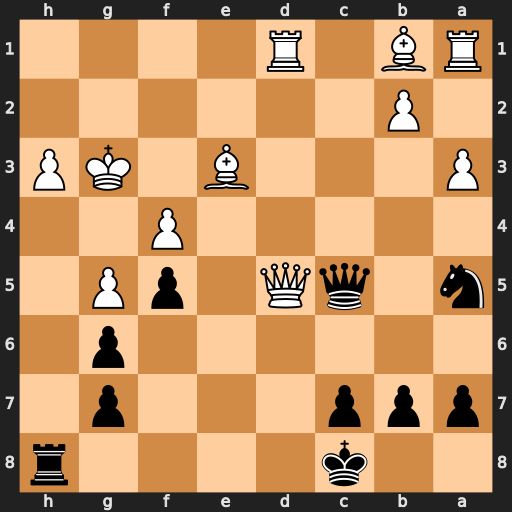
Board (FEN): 2k4r/ppp3p1/6p1/n1qQ1pP1/5P2/P3B1KP/1P6/RB1R4
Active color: b
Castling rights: -
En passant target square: -
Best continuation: Qxe3+ Kg2 Qxh3+